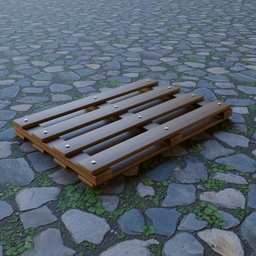
Label: tools